Question: My iOS 7.1 App has a strange Bug. See Pic below. It's happen when i try to pushing the Alarm-ViewController on UITableView:didSelectRowAtIndexPath Event. Any Ideas how to fix that ?

Code:
'''
-(void)tableView:(UITableView *)tableView didSelectRowAtIndexPath:(NSIndexPath *)indexPath{
Alarm *alarm = _settings.sharedSettings[indexPath.row];
AlarmViewController *alarmViewController = [[AlarmViewController alloc] initWithAlarm:alarm];
alarmViewController.title = NSLocalizedString(@"TITLE", nil);
[self.navigationController pushViewController:alarmViewController animated:YES];
}
'''
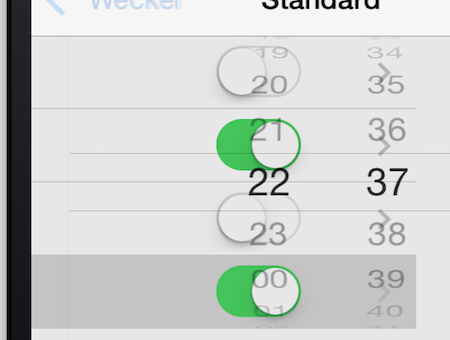
Answer: Simple Solution.
Just set the Background-Color of the UIView.
'''
UIView *view = [[UIView alloc] initWithFrame:CGRectMake(0, 0, 320, 150)];
view.backgroundColor = [UIColor whiteColor];
//add other Controls to view
self.view = view;
'''